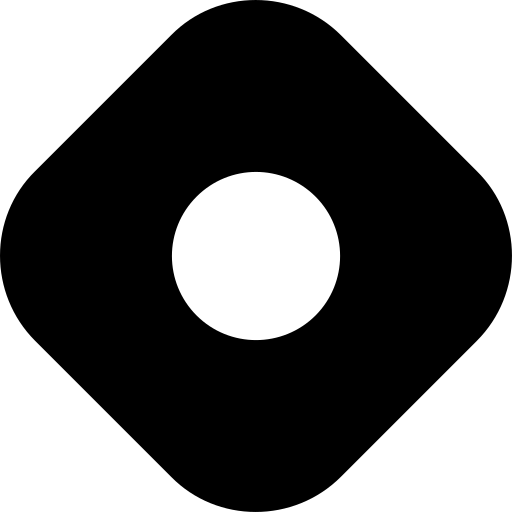
Tags: icon, FontAwesome, fa-icon, brand, hashnode